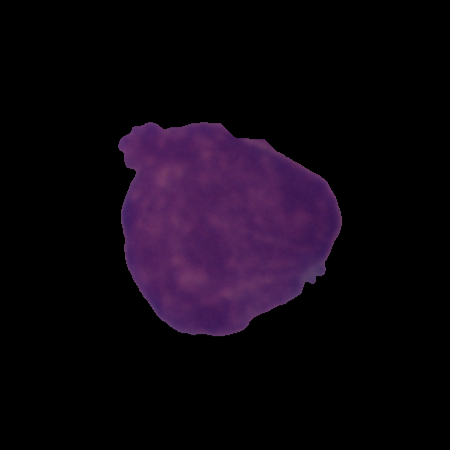
Label: cancer